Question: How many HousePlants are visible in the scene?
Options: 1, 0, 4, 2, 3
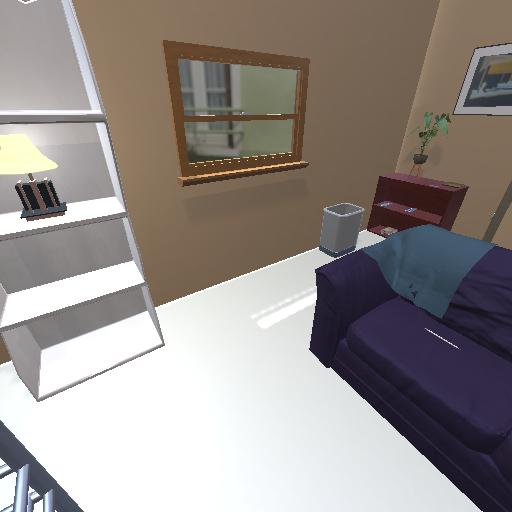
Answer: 1